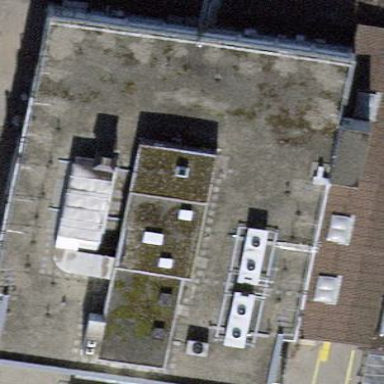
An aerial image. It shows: Commercial building.